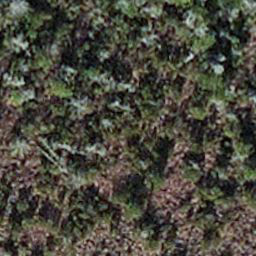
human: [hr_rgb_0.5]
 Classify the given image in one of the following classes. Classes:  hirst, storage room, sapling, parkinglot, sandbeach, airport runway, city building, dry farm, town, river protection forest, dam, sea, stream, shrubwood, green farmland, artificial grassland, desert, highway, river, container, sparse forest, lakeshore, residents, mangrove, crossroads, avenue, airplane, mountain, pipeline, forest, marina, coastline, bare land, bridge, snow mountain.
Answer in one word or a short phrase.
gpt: sapling